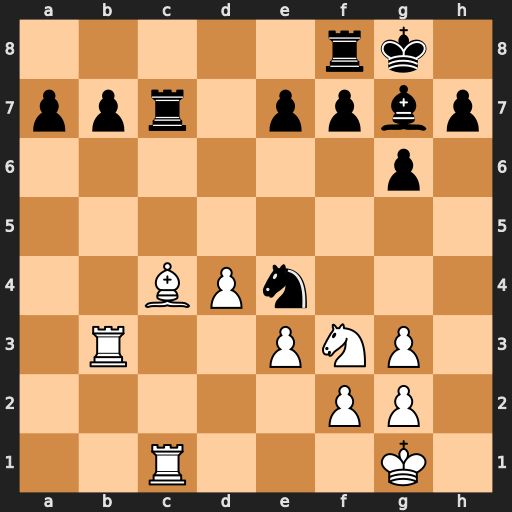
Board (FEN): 5rk1/ppr1ppbp/6p1/8/2BPn3/1R2PNP1/5PP1/2R3K1
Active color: w
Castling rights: -
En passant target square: -
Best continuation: Bxf7+ Kxf7 Rxc7